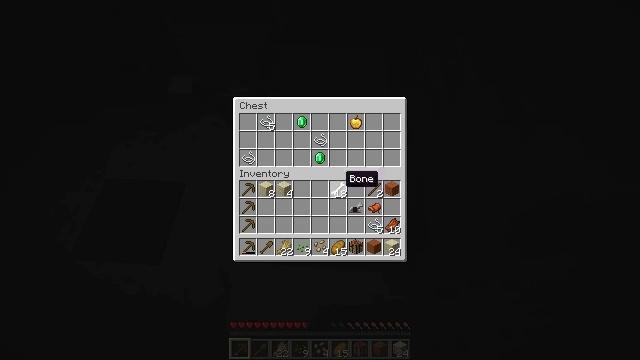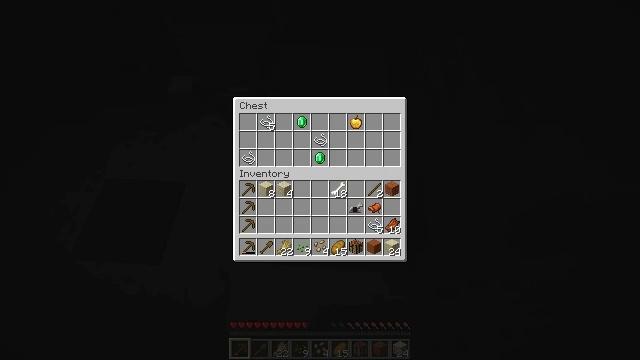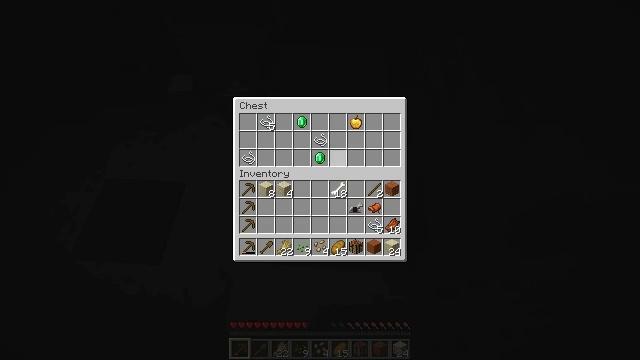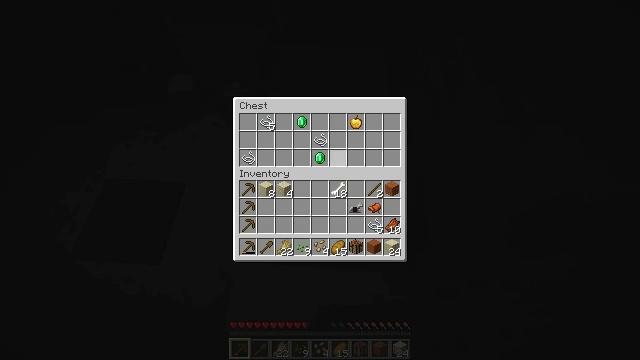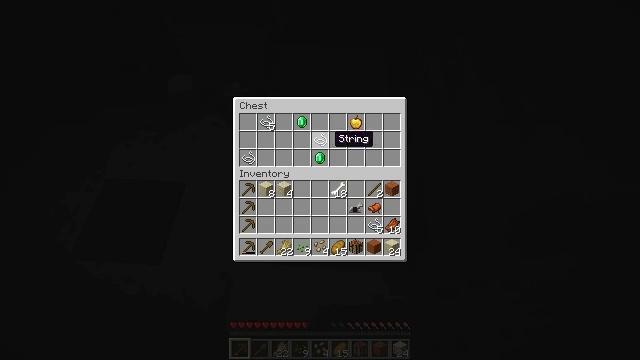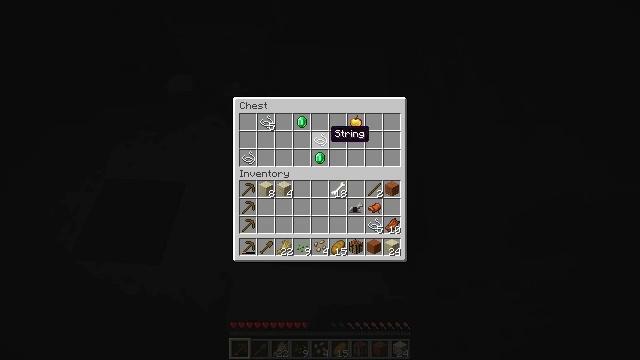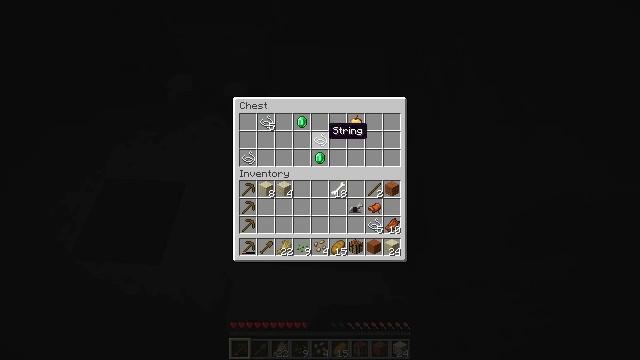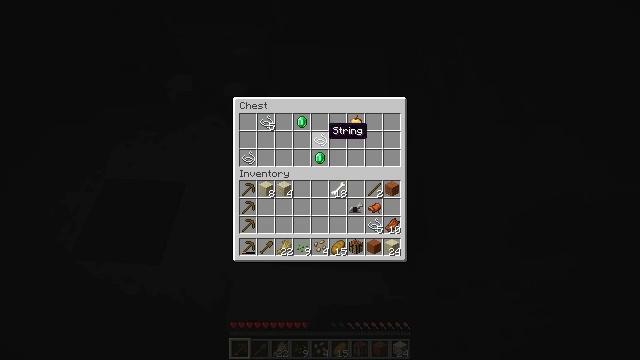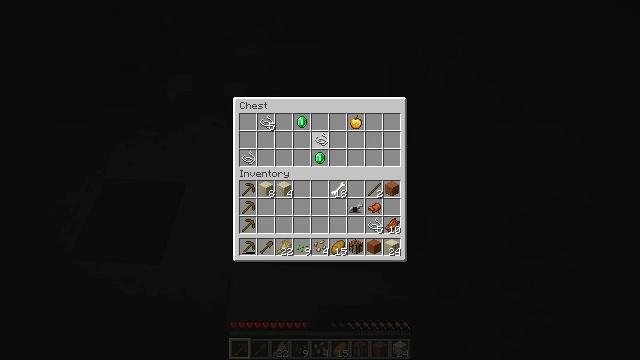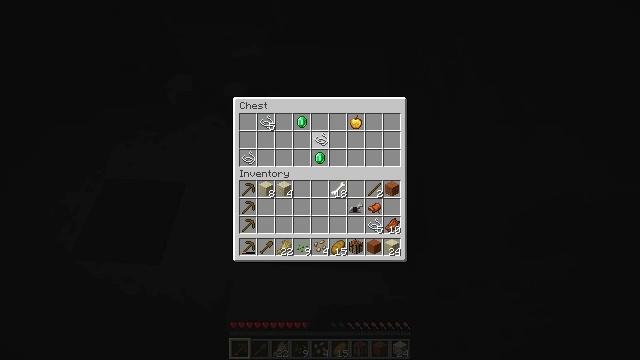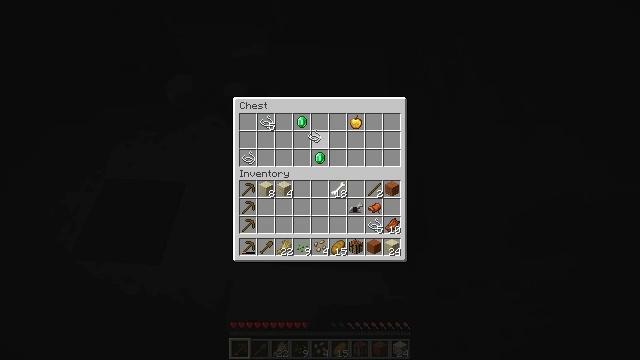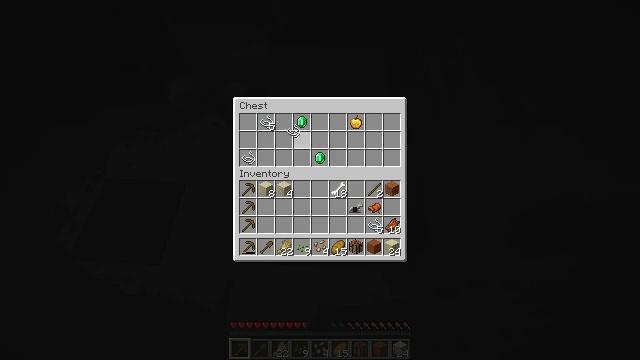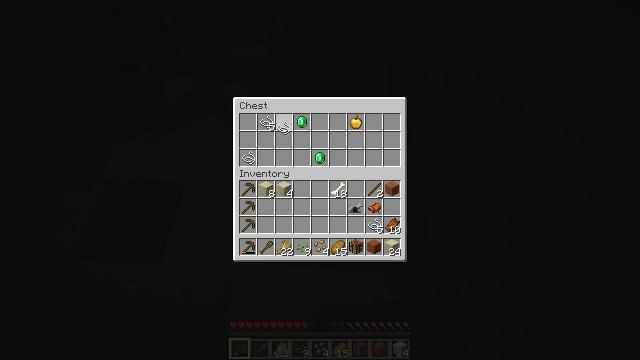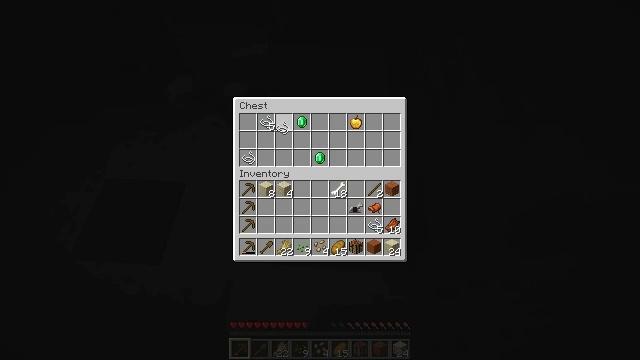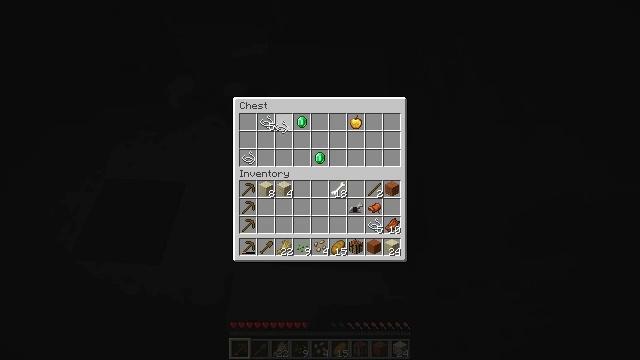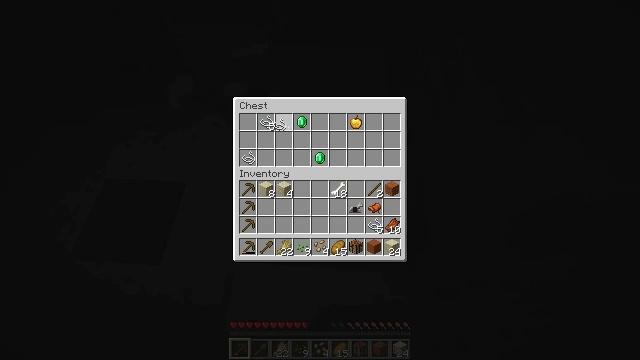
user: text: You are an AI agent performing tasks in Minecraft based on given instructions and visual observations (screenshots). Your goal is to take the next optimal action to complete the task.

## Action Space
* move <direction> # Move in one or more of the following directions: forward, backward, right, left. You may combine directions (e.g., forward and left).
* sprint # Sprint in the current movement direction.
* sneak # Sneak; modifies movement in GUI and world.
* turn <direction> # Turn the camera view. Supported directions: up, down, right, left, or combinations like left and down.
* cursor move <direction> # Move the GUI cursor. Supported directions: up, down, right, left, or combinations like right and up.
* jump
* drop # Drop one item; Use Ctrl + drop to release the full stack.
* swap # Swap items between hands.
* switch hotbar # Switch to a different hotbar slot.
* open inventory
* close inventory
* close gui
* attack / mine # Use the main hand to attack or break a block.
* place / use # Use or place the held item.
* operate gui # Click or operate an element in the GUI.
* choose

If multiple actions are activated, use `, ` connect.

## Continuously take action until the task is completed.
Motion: motion action
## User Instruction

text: Collect chiseled sandstone from an ancient structure.
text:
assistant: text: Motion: cursor move up
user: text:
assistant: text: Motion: cursor move up
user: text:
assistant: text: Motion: cursor move up
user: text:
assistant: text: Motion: no_op
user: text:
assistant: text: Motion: no_op
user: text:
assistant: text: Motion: no_op
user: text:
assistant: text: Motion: no_op
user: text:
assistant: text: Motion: operate gui
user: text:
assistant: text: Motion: operate gui
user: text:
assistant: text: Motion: operate gui
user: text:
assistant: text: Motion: cursor move left
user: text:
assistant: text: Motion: cursor move left
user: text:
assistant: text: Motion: no_op
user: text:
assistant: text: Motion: no_op
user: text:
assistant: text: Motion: no_op
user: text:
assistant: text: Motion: no_op
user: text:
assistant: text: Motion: no_op
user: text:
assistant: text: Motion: no_op
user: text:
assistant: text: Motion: operate gui
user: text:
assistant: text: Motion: operate gui
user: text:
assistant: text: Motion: operate gui
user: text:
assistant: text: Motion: operate gui
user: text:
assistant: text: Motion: no_op
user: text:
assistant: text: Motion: no_op
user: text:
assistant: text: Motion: no_op
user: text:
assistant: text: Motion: no_op
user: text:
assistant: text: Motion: operate gui
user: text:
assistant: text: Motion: operate gui
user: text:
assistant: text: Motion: operate gui
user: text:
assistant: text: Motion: no_op